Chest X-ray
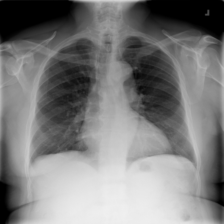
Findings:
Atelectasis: negative
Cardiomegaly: negative
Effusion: negative
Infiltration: negative
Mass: negative
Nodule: negative
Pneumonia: negative
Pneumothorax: negative
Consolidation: negative
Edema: negative
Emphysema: negative
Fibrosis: negative
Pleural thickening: negative
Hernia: negative